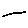
Label: line